Question: Can somebody help me out in creating a listbox with a checkbox and star rating control align horizontally? I want it for WP7 using C# and XAML.

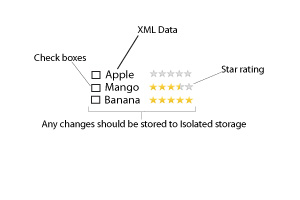
Answer: You need to code a custom list here is an example:
You need to include ControlToolkit:
'''
xmlns:ControlsToolkit="clr-namespace:System.Windows.Controls"
'''
and here is code:
'''
<ListBox x:Name="listBox" SelectionMode="Multiple"
ItemContainerStyle="StaticResource ListBoxCheckedStyle}">
<ListBox.ItemTemplate>
<DataTemplate>
<StackPanel Orientation="Horizontal">
<CheckBox Checked="{Binding YourPropertyPath}"/>
<TextBlock Text="{Binding Name}" Width="150" VerticalAlignment="Center"/>
<ControlsToolkit:Rating Height="50" Grid.Row="0" x:Name="rating" ItemCount="5">
<ControlsToolkit:Rating.ItemsPanel>
<ItemsPanelTemplate>
<StackPanel Orientation="Horizontal" VerticalAlignment="Stretch" HorizontalAlignment="Stretch"/>
</ItemsPanelTemplate>
</ControlsToolkit:Rating.ItemsPanel>
</ControlsToolkit:Rating>
</StackPanel>
</DataTemplate>
</ListBox.ItemTemplate>
</ListBox>
'''
You can download sample from here:
<URL>
or check details here:
<URL>
You can get more detail on these:
<URL>
<URL>.